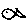
Label: fish